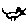
Label: cat